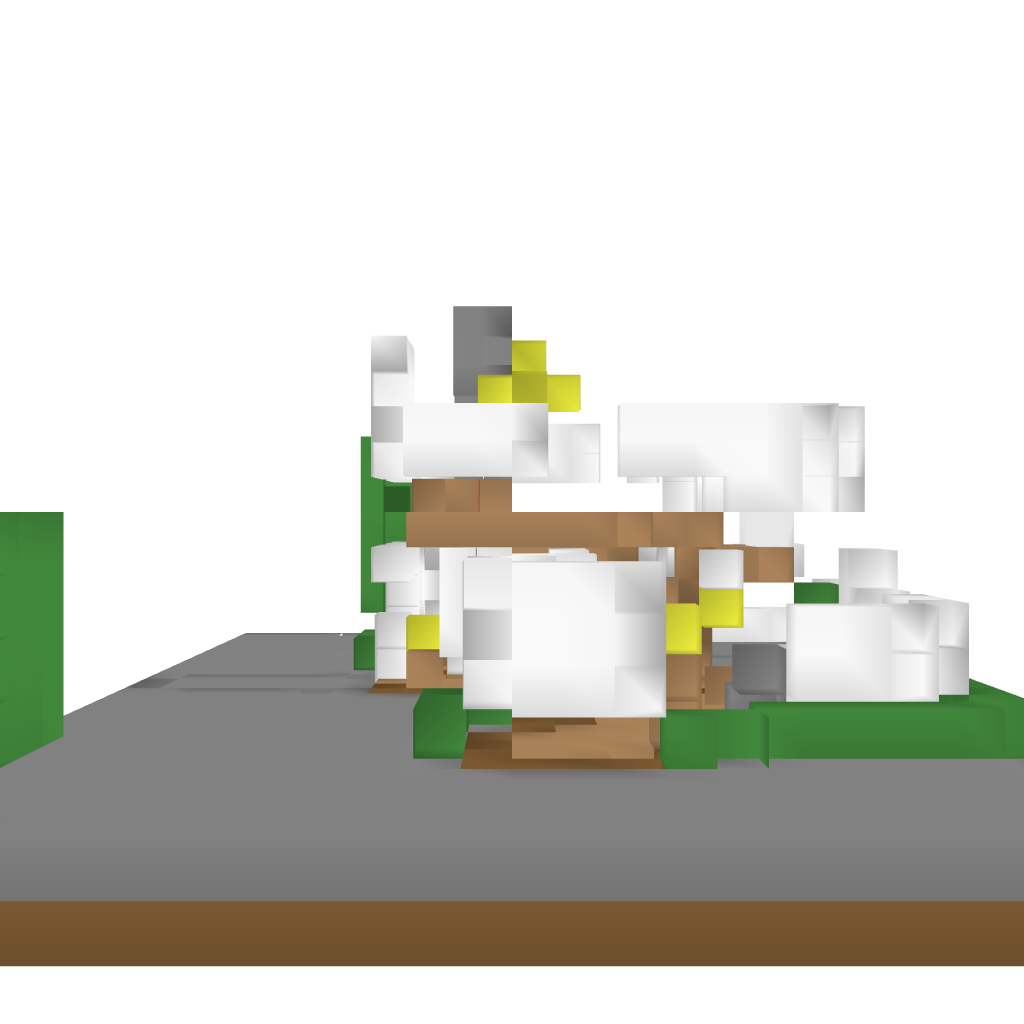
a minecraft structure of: Modern House 3 bad low quality